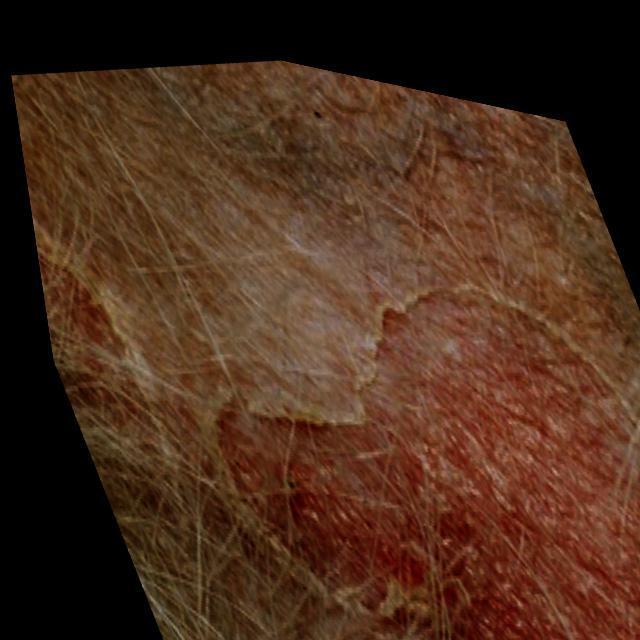
Canine dermatitis — inflammation of the skin presenting with erythema, pruritus, papules, and excoriation. May be allergic, contact, or atopic in origin.